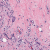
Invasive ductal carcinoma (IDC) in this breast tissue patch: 0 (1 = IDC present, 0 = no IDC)